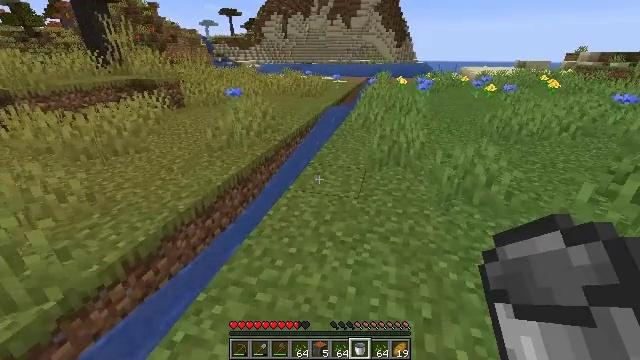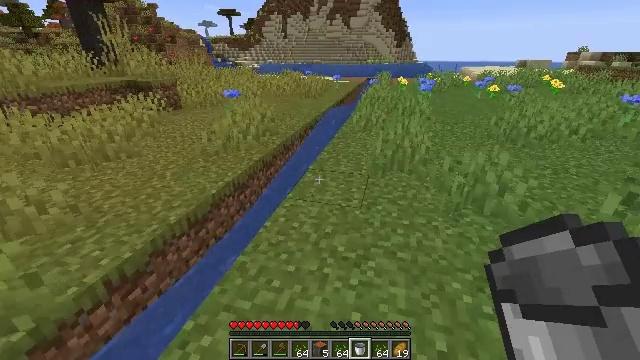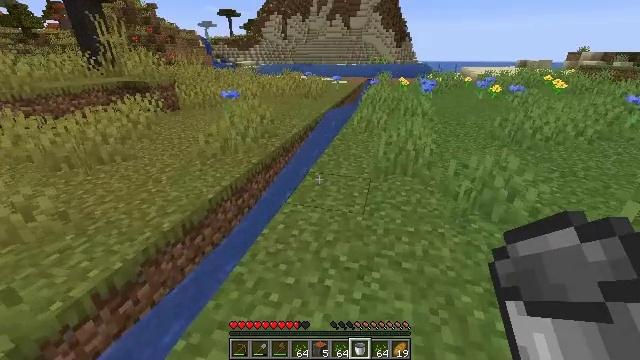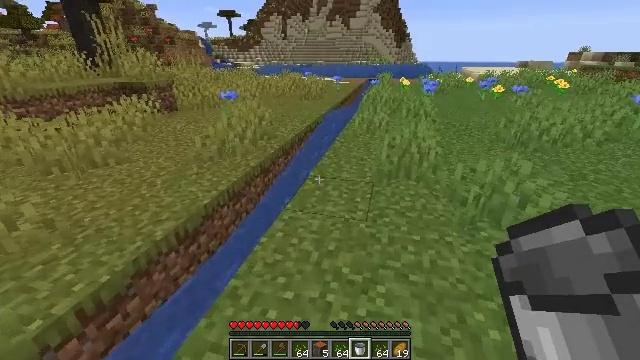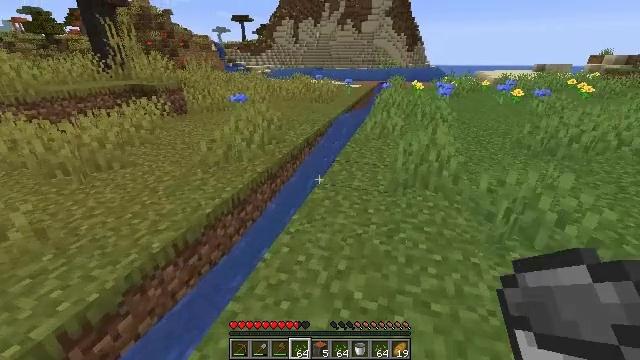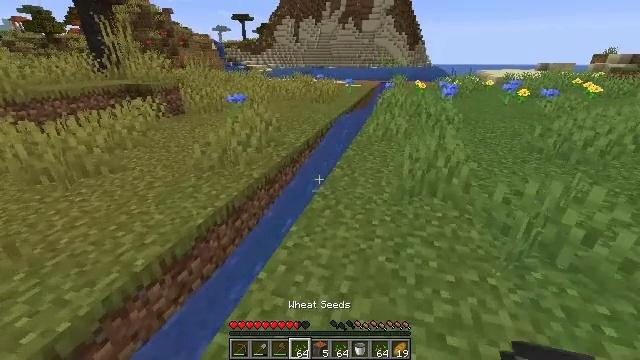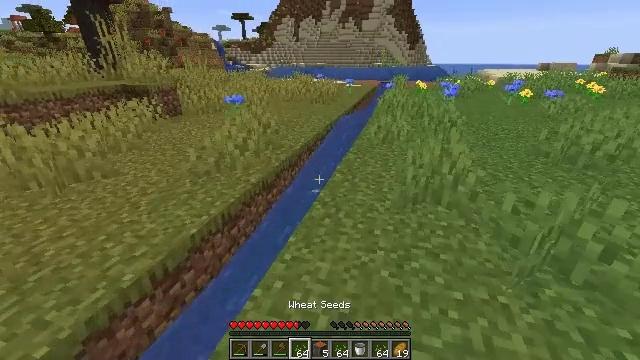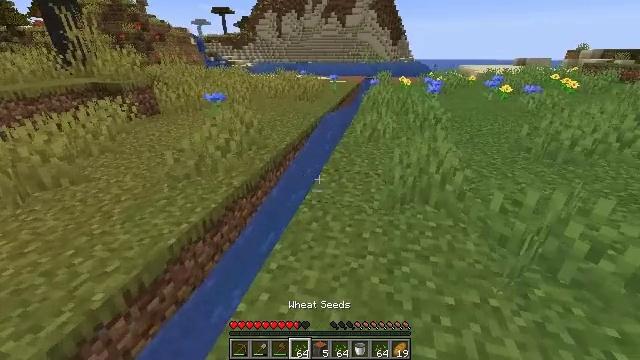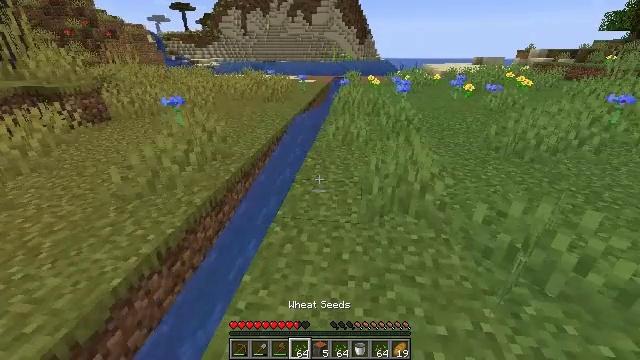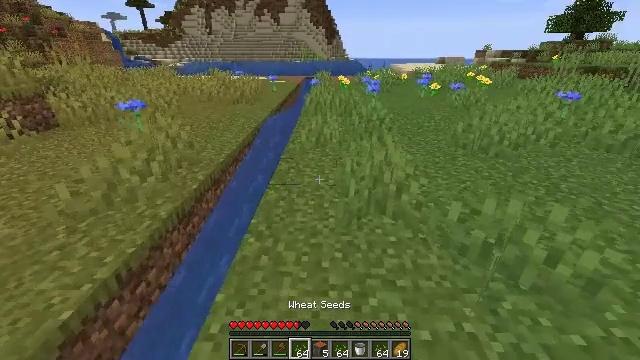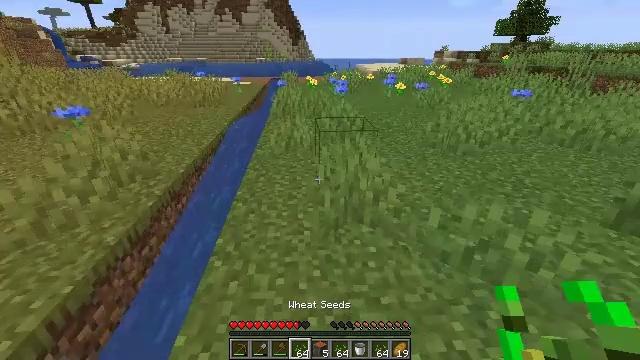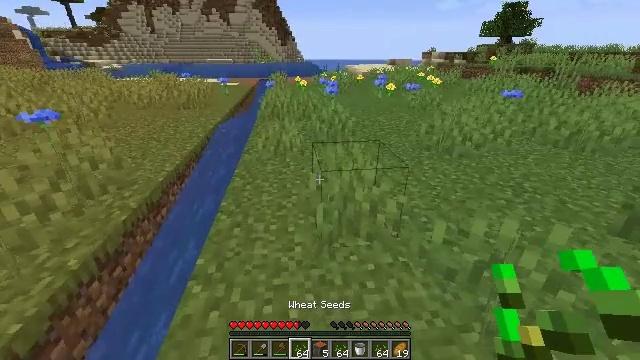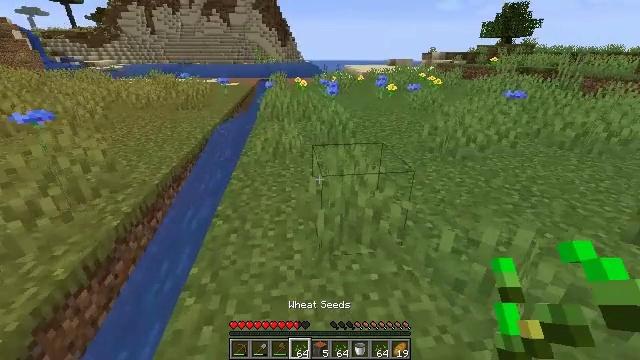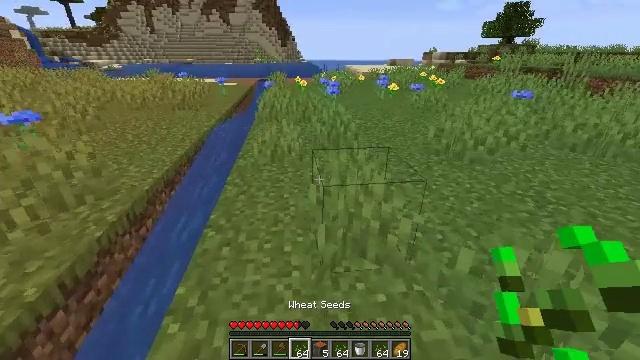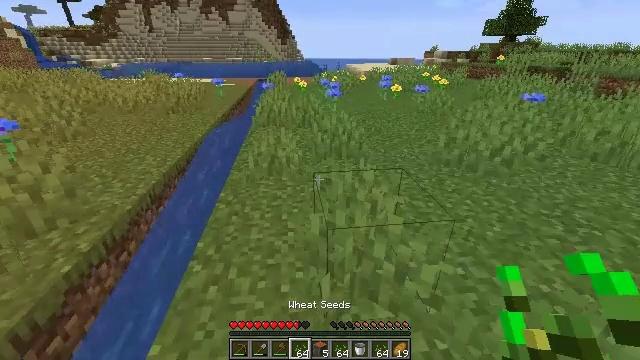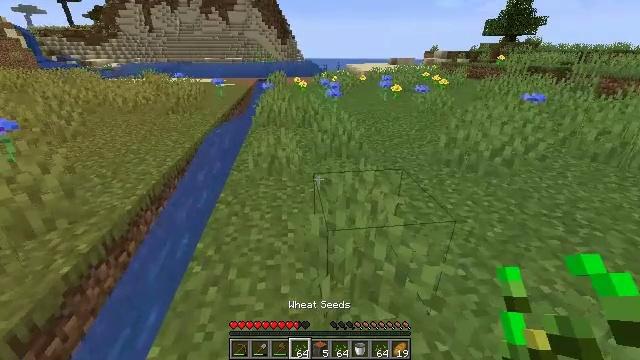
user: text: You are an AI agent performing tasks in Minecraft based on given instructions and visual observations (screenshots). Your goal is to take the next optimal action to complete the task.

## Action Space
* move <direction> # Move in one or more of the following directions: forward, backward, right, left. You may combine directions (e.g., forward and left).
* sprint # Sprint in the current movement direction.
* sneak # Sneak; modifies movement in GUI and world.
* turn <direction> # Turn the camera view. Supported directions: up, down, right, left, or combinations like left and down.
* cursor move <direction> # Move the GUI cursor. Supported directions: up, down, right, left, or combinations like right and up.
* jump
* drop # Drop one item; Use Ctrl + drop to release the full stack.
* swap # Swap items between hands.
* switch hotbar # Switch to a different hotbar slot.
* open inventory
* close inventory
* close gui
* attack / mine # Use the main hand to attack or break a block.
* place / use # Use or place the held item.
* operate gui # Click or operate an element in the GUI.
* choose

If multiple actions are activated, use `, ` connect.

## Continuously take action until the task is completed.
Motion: motion action
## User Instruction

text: Clear the ground by mining grass.
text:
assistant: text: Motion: move forward
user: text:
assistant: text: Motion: move forward
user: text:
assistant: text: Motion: move forward
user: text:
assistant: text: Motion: move forward, turn left, switch to hotbar 4
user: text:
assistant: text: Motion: move forward, switch to hotbar 4
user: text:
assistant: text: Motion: move forward, switch to hotbar 4
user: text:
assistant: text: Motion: move forward, turn right, switch to hotbar 4
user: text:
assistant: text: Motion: move forward, turn right
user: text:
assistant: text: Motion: move forward, turn right
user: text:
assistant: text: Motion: move forward, turn right
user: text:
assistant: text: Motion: move forward, turn right
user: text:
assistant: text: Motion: move forward
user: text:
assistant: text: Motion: move forward
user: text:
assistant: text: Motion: move forward
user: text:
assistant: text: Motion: move forward
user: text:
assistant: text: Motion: move forward
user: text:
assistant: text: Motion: move forward
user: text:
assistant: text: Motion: move forward
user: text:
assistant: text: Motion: open inventory
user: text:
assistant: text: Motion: open inventory
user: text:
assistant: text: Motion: open inventory
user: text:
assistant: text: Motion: cursor move right, open inventory
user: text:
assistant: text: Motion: cursor move right
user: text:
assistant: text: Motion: cursor move right
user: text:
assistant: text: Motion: cursor move right
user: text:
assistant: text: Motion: cursor move right
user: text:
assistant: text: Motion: cursor move right
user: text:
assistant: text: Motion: no_op
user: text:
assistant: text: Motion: no_op
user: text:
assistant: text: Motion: no_op